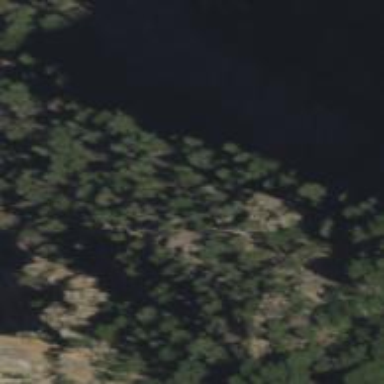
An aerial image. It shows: Cliff in nature.